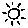
Label: sun